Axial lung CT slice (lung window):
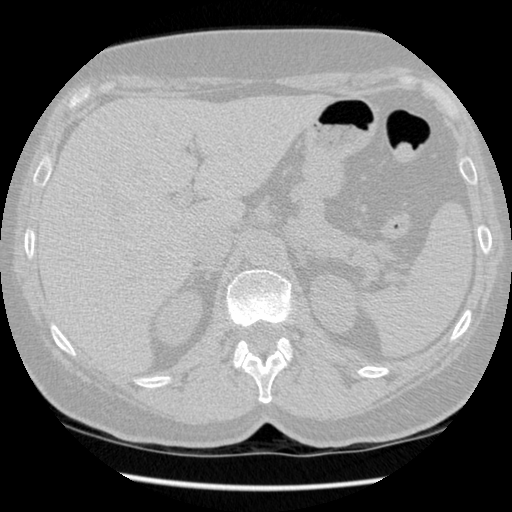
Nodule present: no